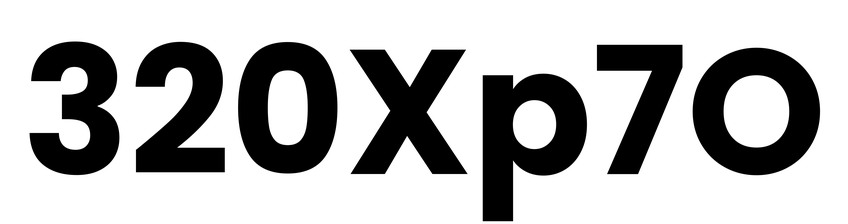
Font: Poppins-Bold